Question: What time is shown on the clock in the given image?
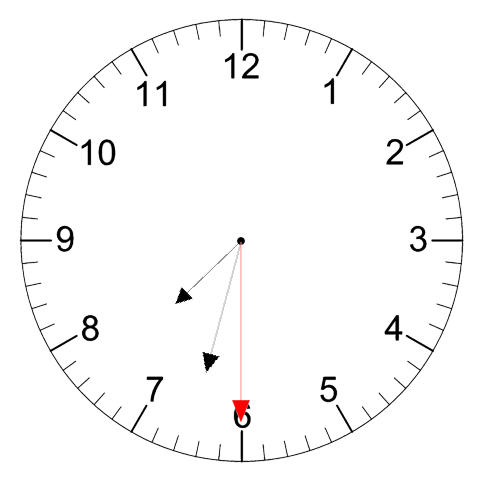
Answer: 07:32:30